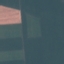
Label: AnnualCrop